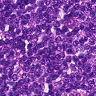
Metastatic tissue present: no